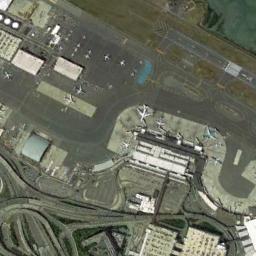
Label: airport